Field crop: maize
Growth stage: 1
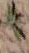
Species: atriplex